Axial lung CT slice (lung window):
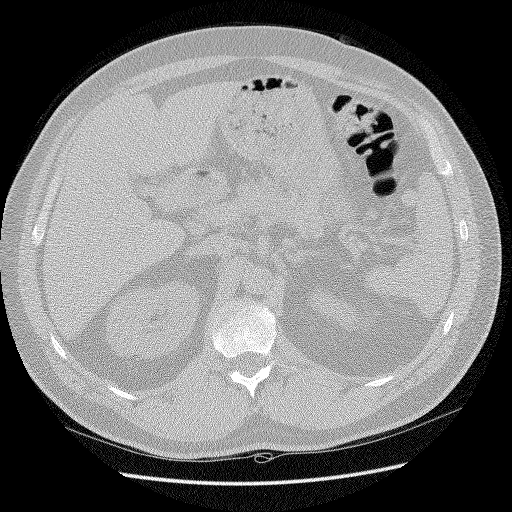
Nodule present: no